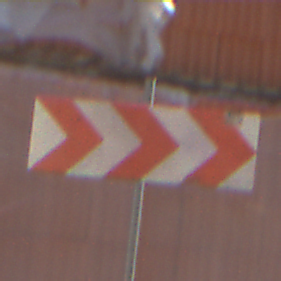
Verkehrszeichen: RichtungstafelnInKurvenGrossLinks
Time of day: MorningAfternoon
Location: Outdoor (Nature)
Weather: Clear
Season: Summer
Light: Natural